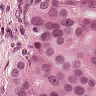
Metastatic tissue present: yes